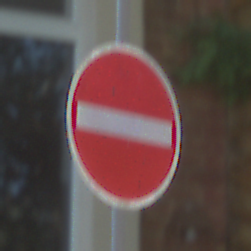
Verkehrszeichen: VerbotDerEinfahrt
Umgebung: Outdoor, Suburban
Tageszeit: Midday
Wetter: Clear
Licht: Natural
Jahreszeit: NotSpecified
Kontrast: HighContrast